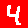
Digit: 4